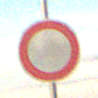
Verkehrszeichen: VerbotFahrzeugeAllerArt
Umgebung: Outdoor, Nature
Tageszeit: SunriseSunset
Wetter: PartlyCloudy
Licht: Natural
Jahreszeit: NotSpecified
Kontrast: LowContrast